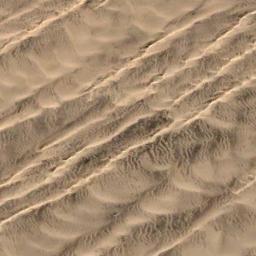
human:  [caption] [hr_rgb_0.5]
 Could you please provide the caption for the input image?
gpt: There are patches in this desert .

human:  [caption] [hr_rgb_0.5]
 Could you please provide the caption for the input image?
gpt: The desert is full of white sand .

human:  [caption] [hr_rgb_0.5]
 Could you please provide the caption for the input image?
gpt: The desert has yellow sand and lots of transverse sand ridges .

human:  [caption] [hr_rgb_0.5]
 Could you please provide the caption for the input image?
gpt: This is a yellow desert with dense wavy stripes .

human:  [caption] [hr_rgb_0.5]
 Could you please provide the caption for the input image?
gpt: A yellow desert with some dunes .